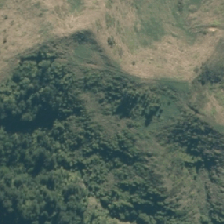
Land cover: high_producing_grassland